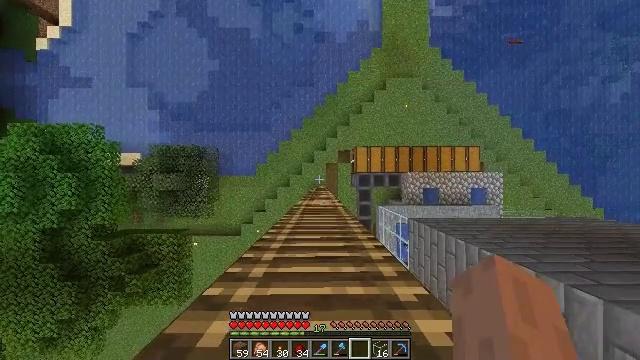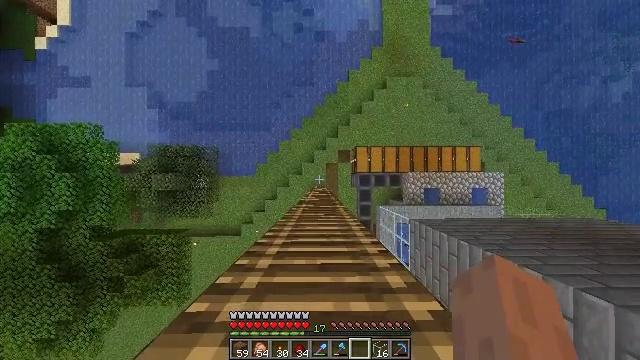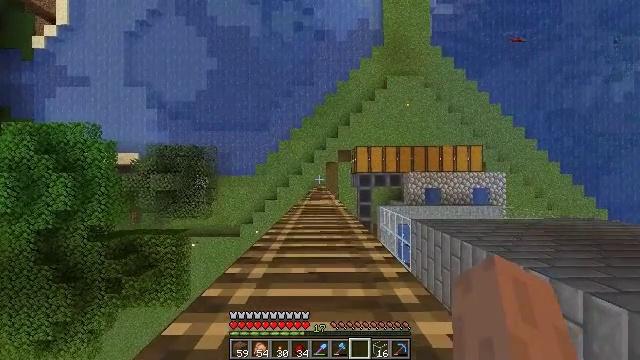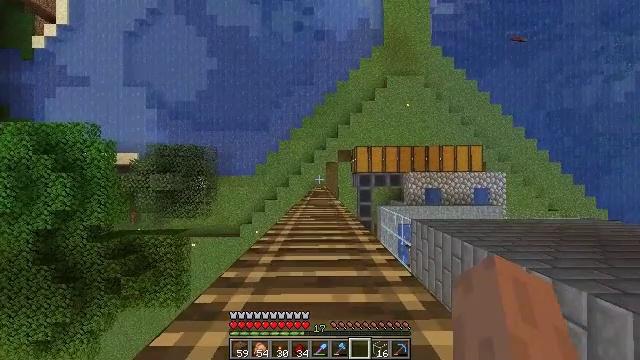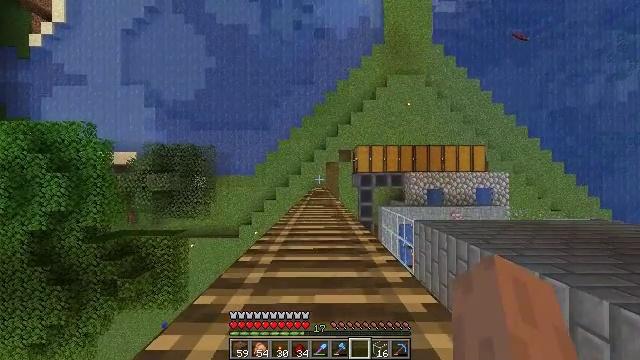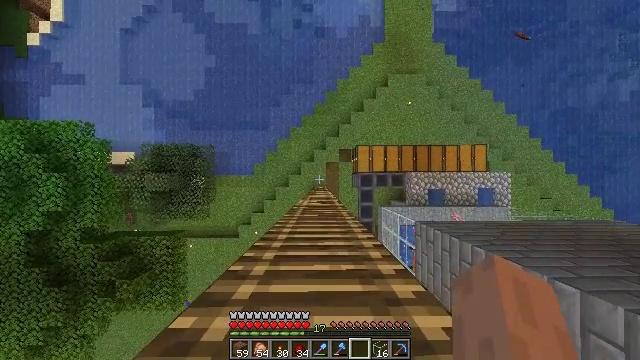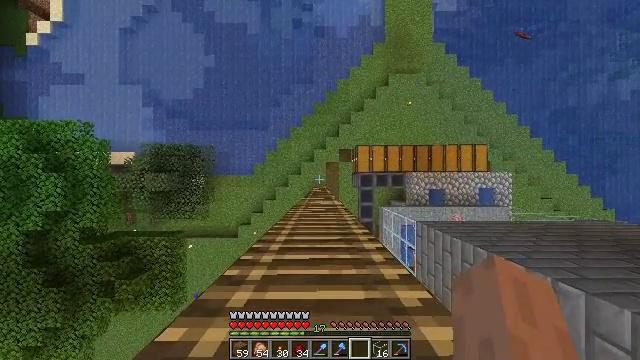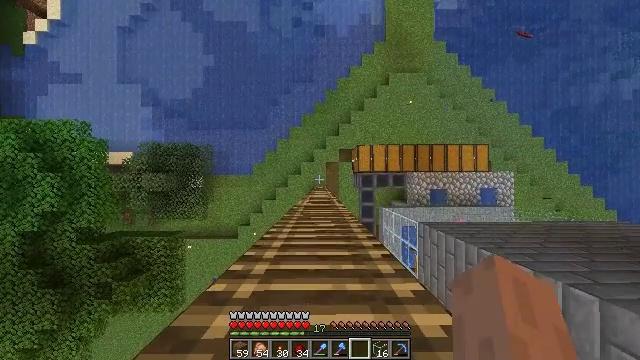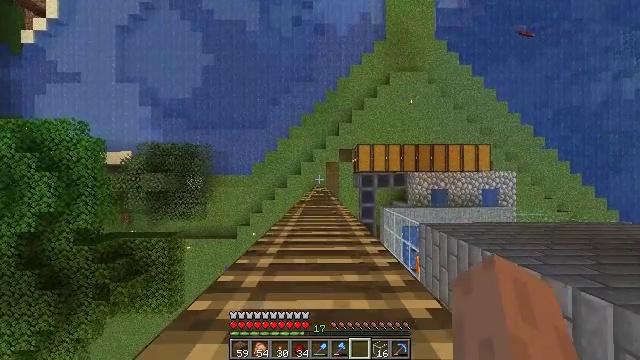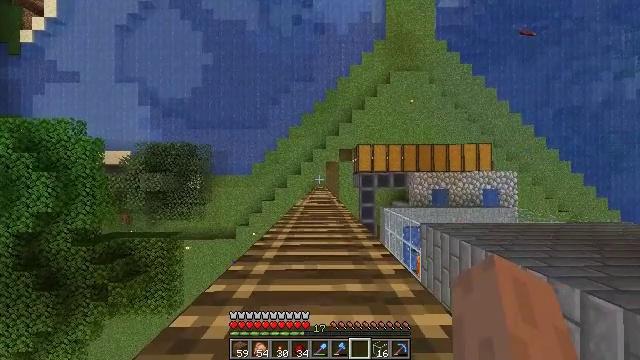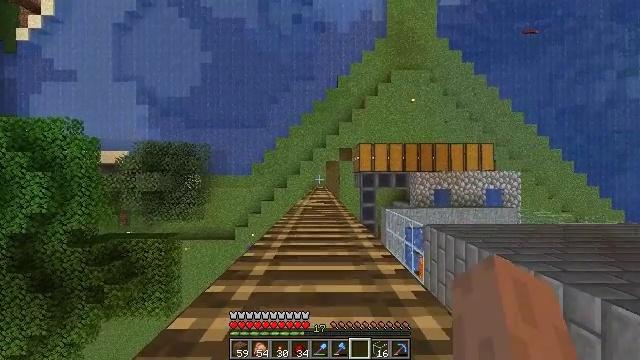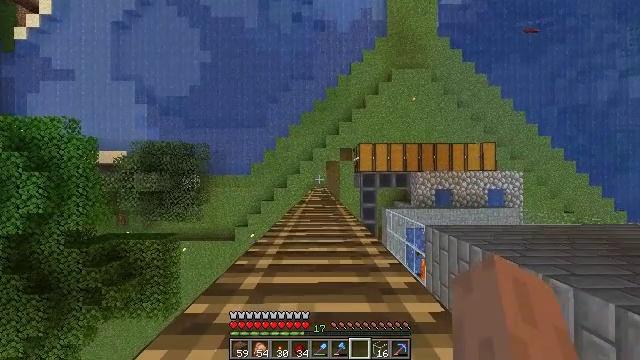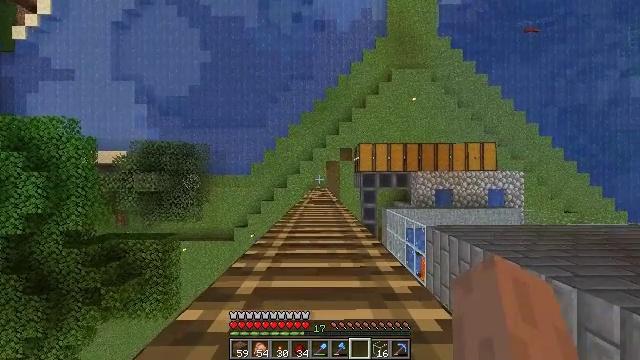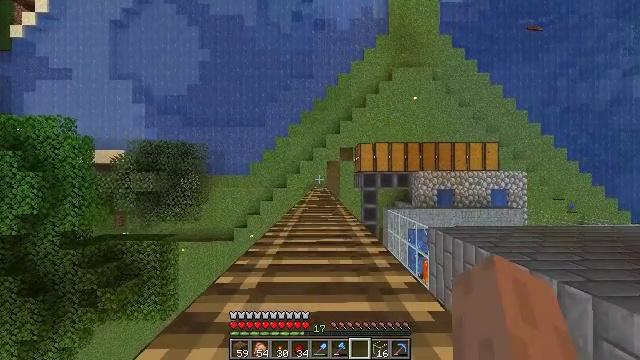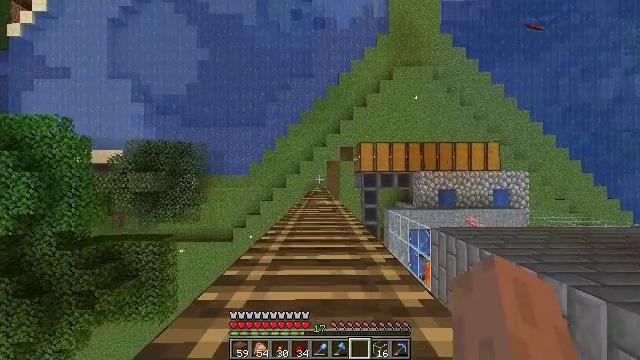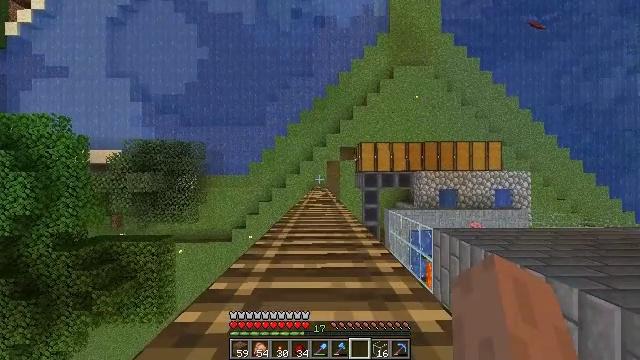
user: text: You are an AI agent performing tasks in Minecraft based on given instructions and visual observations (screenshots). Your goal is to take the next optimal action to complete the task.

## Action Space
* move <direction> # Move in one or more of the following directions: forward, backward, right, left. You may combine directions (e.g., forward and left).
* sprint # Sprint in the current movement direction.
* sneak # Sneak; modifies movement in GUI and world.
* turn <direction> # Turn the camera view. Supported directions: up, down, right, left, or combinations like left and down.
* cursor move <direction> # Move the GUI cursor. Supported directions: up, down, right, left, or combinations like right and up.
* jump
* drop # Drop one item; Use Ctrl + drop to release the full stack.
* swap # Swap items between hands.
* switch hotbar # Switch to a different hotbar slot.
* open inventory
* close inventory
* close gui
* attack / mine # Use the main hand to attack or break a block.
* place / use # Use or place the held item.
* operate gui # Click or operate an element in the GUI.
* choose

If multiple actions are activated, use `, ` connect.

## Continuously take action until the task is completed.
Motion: motion action
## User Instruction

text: Create a brown bed in the crafting grid.
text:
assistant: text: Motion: no_op
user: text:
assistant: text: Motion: no_op
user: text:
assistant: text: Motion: no_op
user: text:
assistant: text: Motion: no_op
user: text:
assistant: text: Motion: no_op
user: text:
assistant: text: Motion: no_op
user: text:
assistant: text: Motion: no_op
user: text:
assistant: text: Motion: no_op
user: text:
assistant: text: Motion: no_op
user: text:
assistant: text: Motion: no_op
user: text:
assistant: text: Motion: no_op
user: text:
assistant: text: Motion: no_op
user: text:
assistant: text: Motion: no_op
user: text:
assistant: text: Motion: no_op
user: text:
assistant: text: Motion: no_op
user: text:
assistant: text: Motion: no_op
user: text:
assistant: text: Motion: no_op
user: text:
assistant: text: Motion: no_op
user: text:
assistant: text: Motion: no_op
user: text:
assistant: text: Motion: no_op
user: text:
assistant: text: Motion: no_op
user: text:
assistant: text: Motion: no_op
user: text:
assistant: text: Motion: no_op
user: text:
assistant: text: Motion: no_op
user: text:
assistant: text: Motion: no_op
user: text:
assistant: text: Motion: no_op
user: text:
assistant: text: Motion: no_op
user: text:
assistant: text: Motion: no_op
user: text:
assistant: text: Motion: no_op
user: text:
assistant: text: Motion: no_op